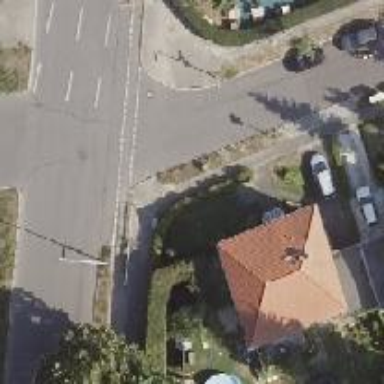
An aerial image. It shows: Residential road with asphalt surface. There are separate sidewalks on both sides of the road.